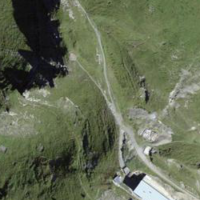
EUNIS habitat code: 23
Species observed at this site:
Silene acaulis
Bartsia alpina
Dryas octopetala